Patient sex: F
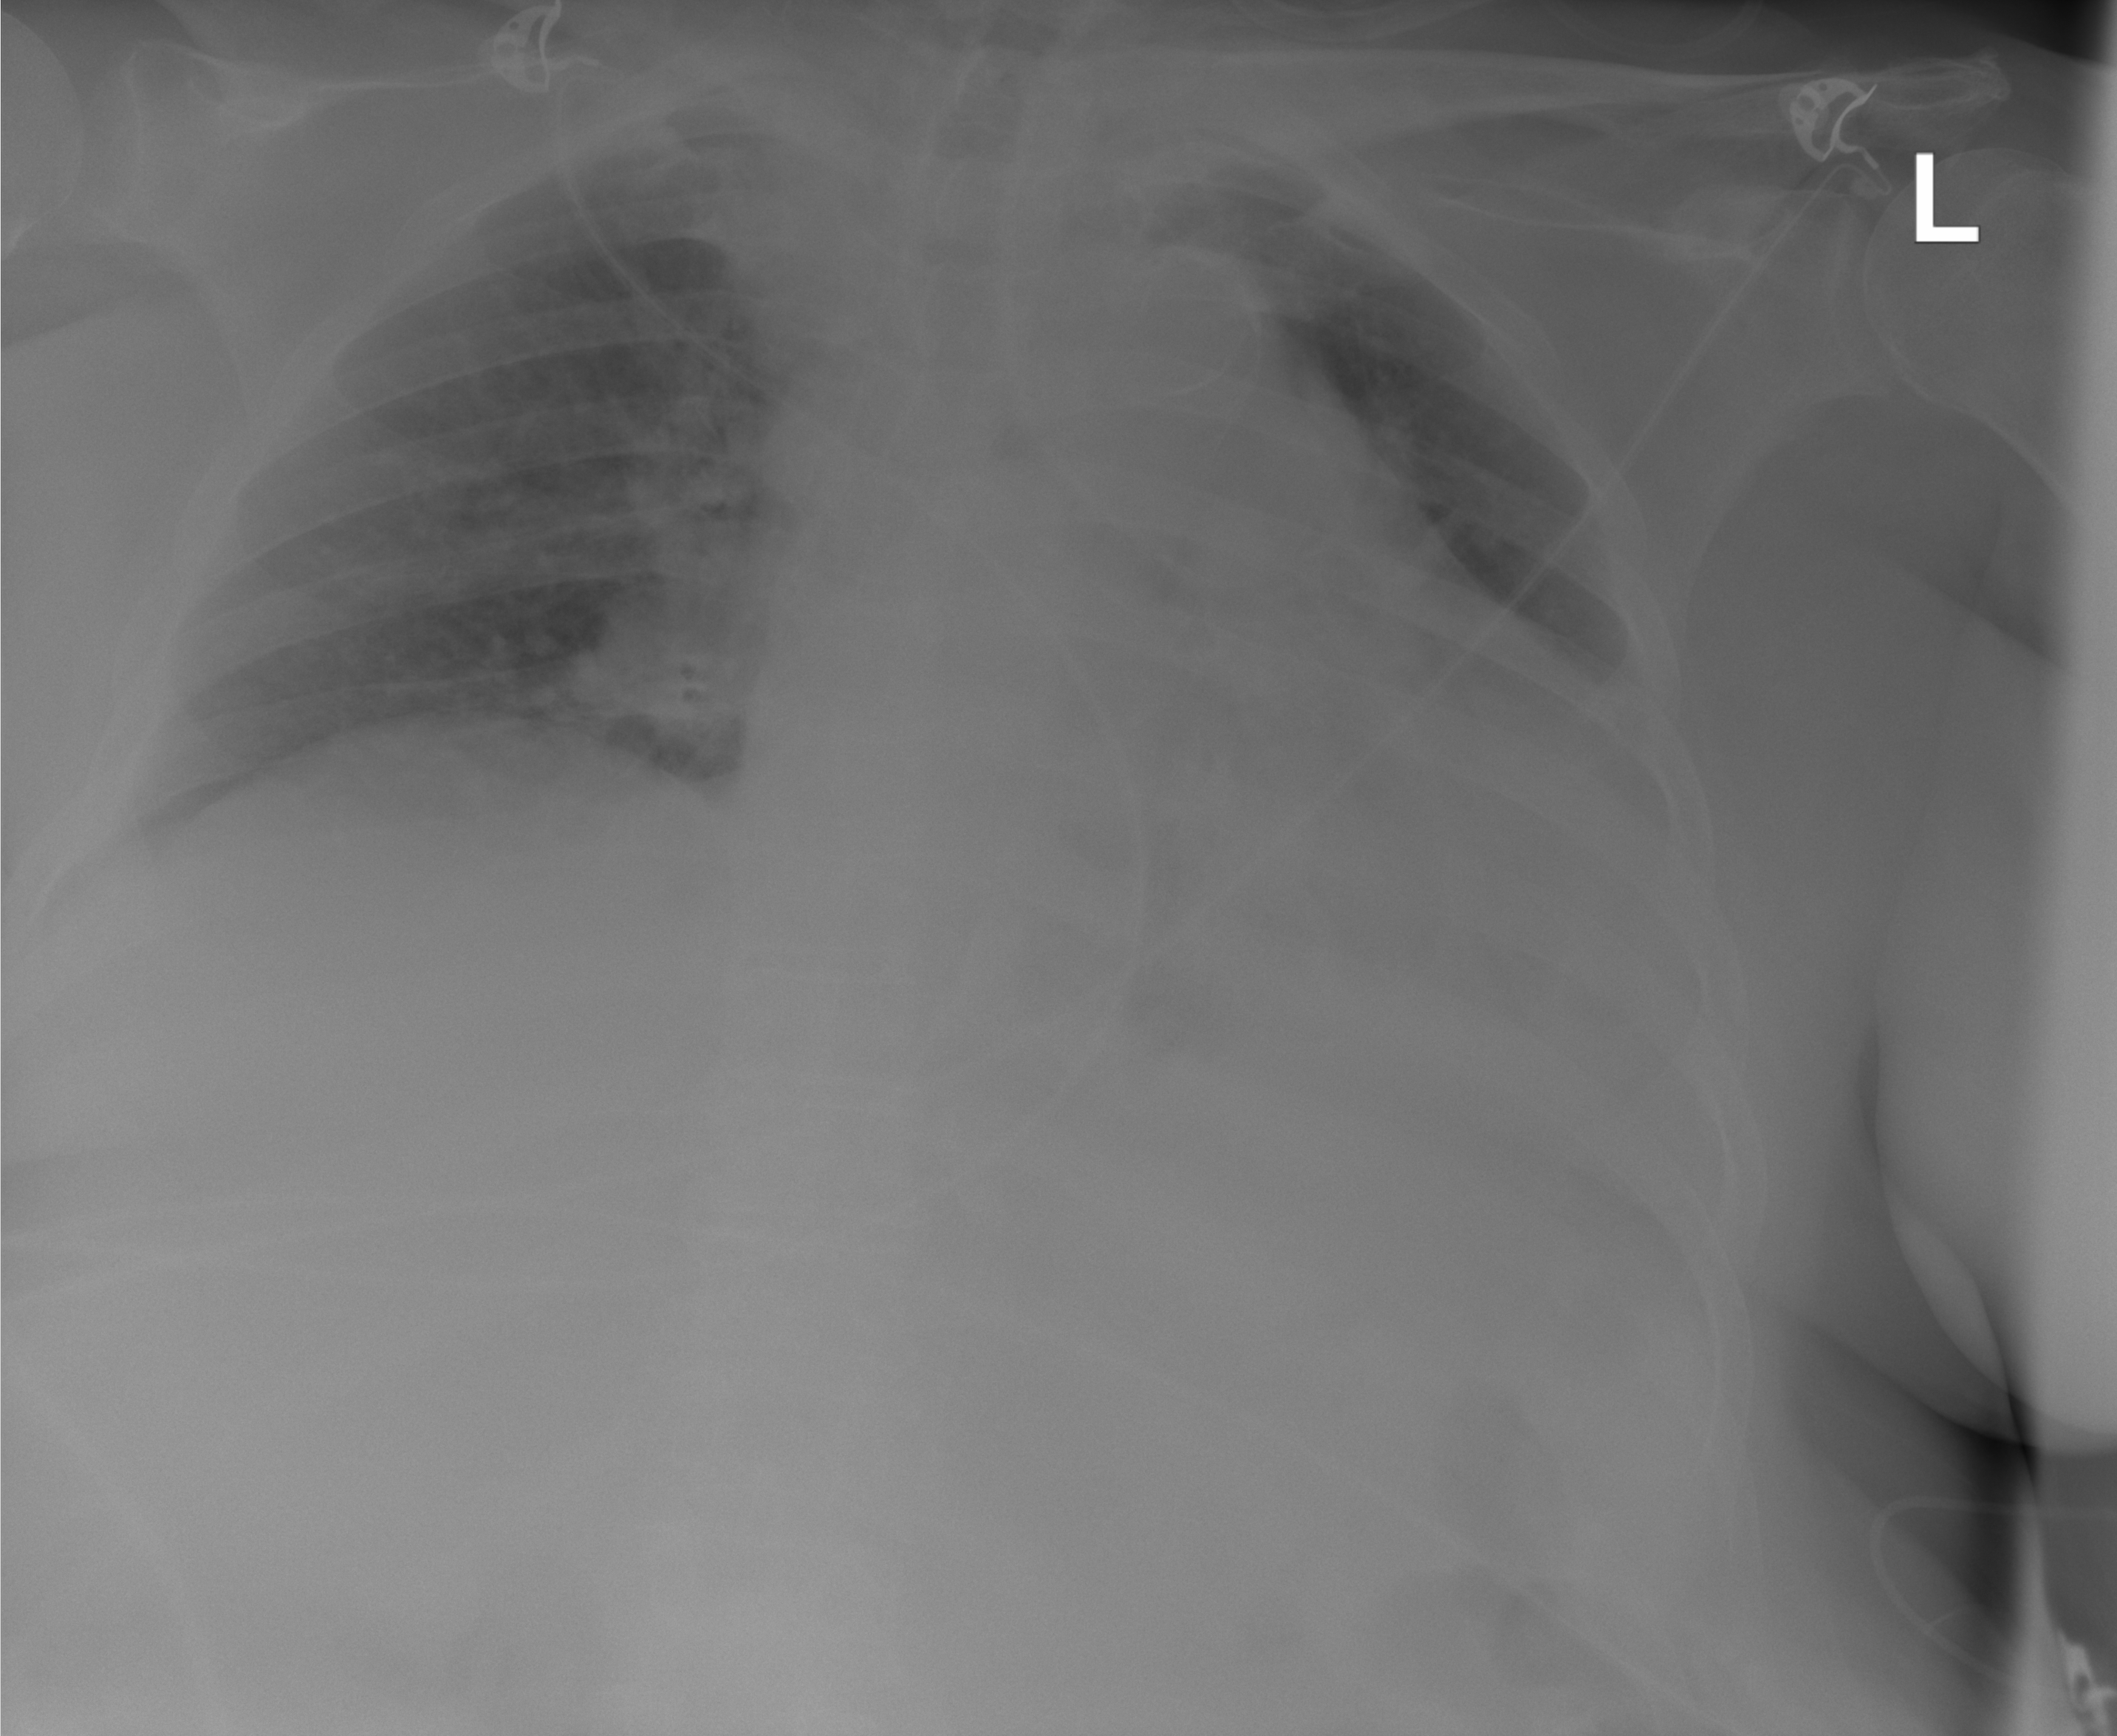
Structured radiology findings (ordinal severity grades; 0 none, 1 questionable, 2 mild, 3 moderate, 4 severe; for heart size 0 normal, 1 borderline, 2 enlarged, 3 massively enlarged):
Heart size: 2
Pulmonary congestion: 2
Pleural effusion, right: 2
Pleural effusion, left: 1
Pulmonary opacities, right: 2
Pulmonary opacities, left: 1
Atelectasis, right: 2
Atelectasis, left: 3